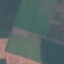
Land use / land cover: AnnualCrop